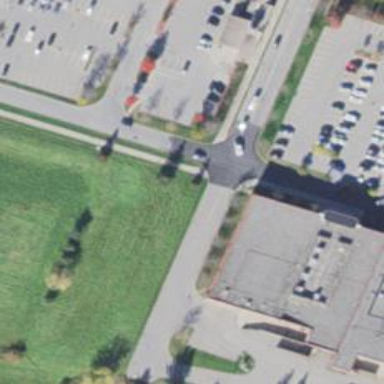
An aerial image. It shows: Pedestrian crossing with zebra markings on footway.